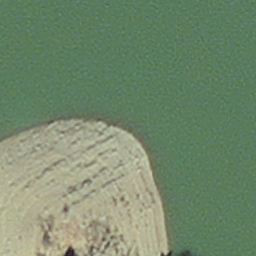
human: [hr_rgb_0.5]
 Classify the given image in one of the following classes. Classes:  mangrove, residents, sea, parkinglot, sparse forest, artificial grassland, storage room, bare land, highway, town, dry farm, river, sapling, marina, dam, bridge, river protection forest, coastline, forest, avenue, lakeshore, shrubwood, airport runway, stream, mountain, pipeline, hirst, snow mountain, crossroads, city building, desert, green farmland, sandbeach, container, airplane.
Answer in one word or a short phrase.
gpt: hirst